Field crop: tomato
Growth stage: 1
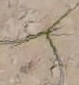
Species: cyperus